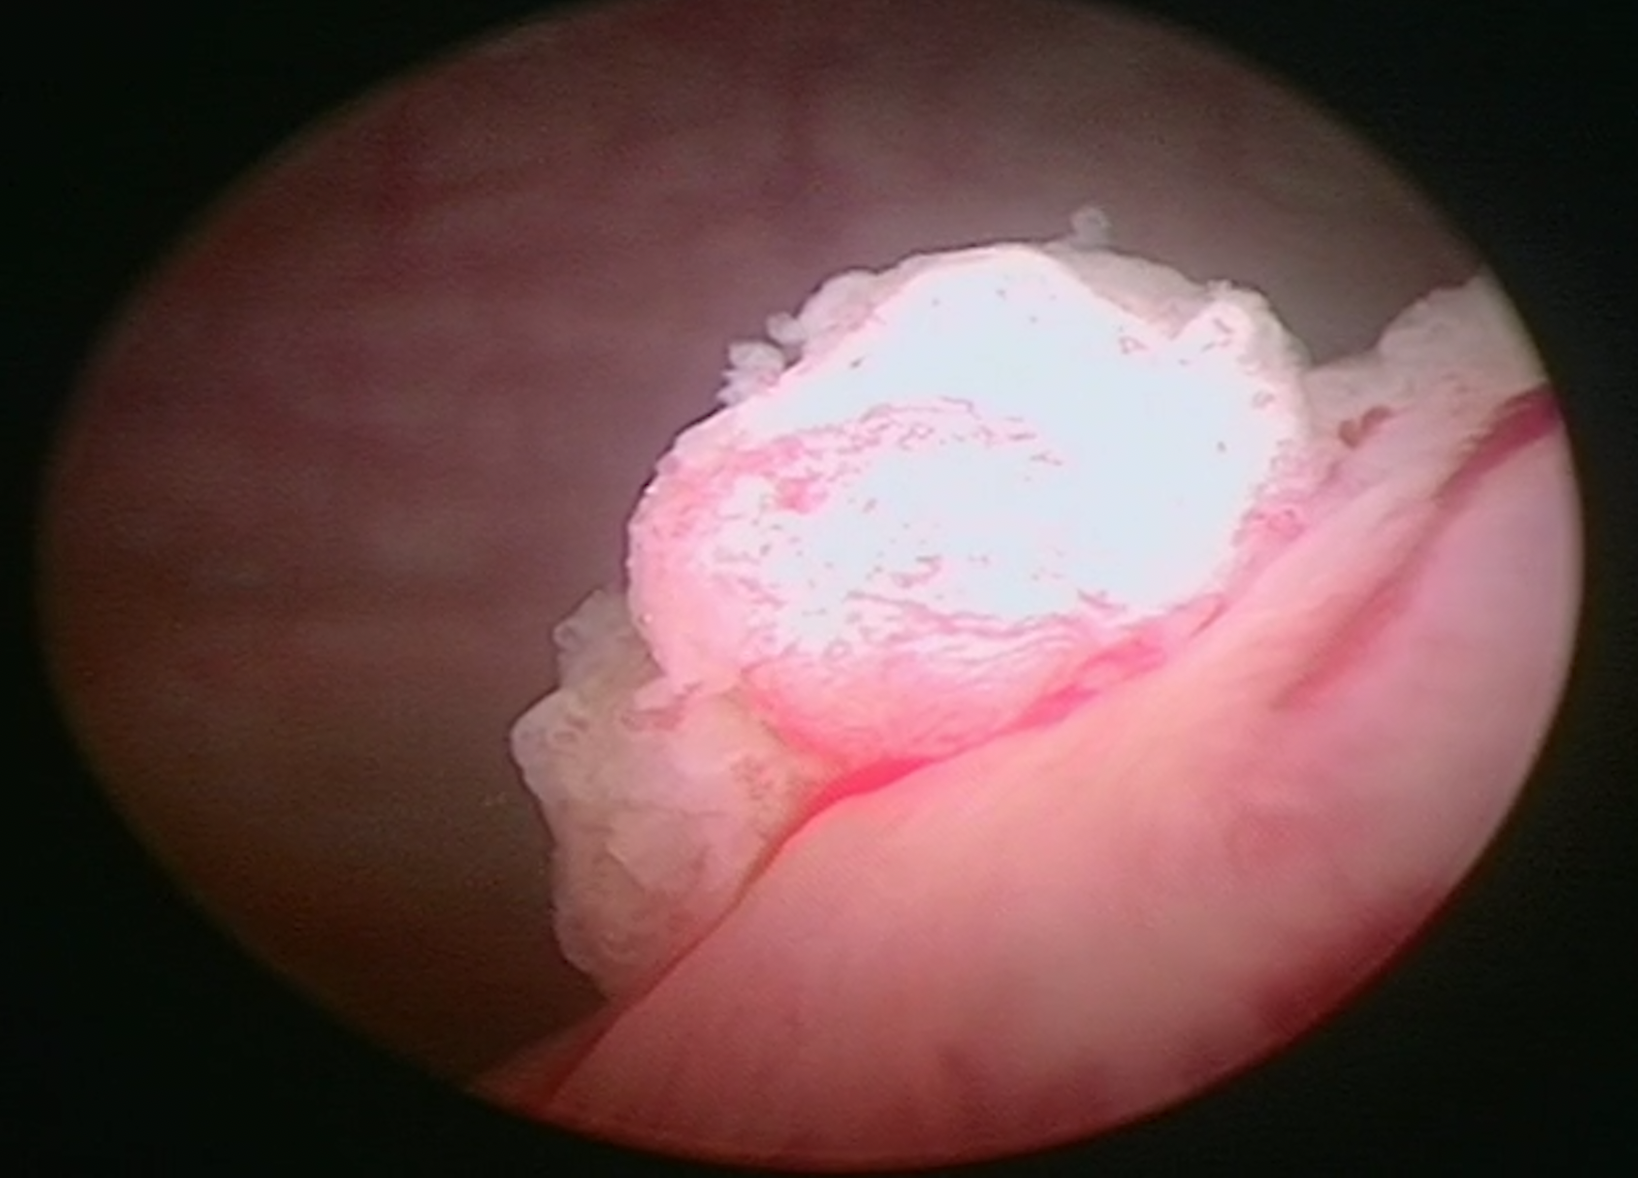
Modality: WLC
Class: Malignant
Subclass: LowGradePapillary
Lesion: L2
Stage: Ta
Morphology: Papillary
Bladder cancer association: Yes